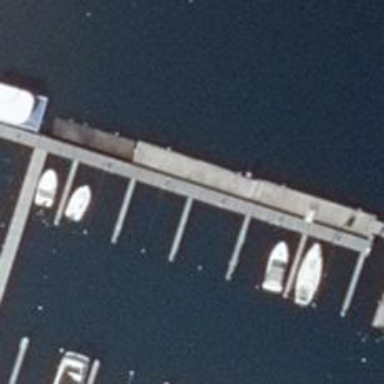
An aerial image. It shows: Man-made pier.